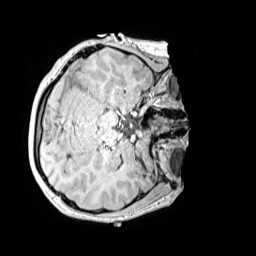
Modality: MP2RAGE
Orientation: axial
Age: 14
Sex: female
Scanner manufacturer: siemens
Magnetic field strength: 3 T
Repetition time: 4 s
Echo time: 0.00299 s